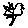
Label: bird